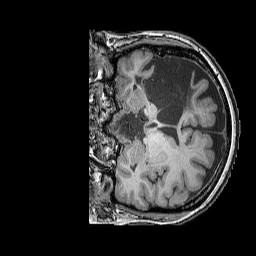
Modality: T1w
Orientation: coronal
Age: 46
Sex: female
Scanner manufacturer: siemens
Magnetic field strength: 3 T
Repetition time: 2.25 s
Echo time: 0.00411 s